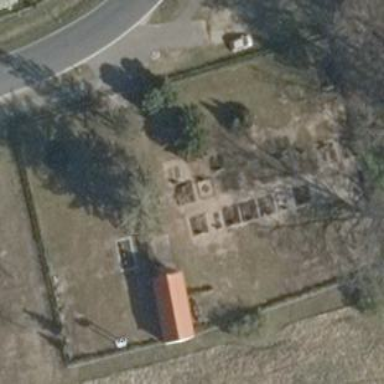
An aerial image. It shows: Cemetery.